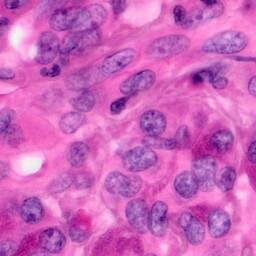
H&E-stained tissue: Pancreatic